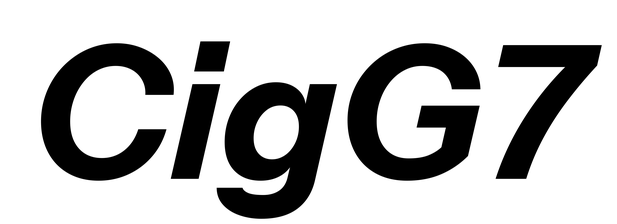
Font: InstrumentSans-Italic_Bold_Italic